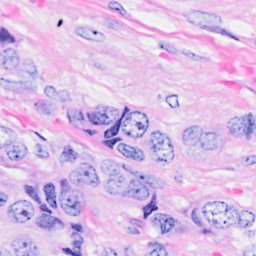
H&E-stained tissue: Breast